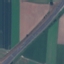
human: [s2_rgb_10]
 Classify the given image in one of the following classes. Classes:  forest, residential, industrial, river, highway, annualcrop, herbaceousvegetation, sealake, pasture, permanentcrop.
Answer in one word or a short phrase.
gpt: Highway